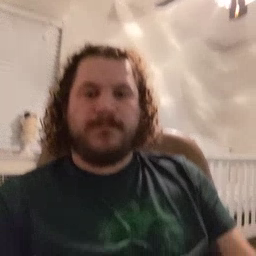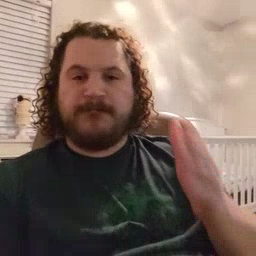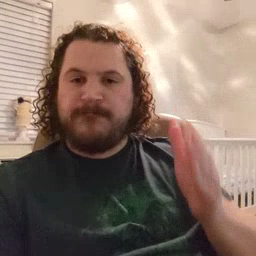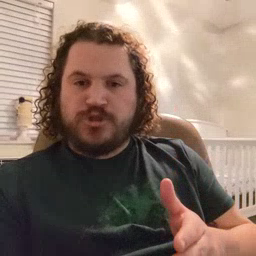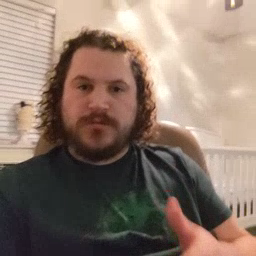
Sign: person